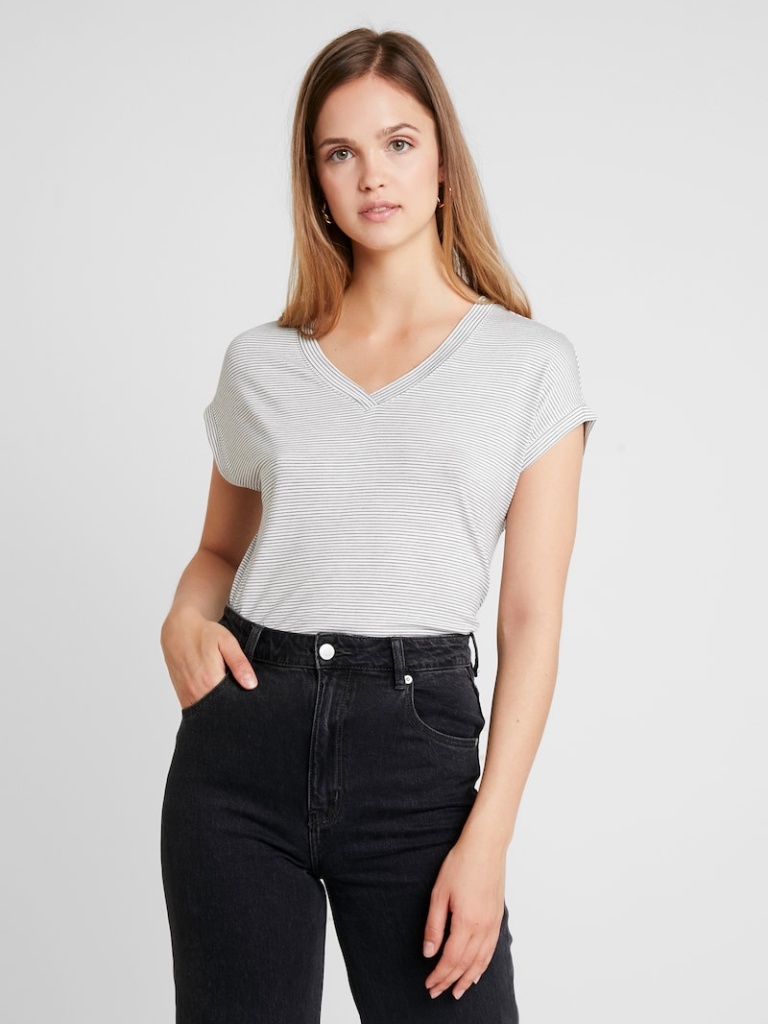
cotton relaxed short sleeve hip length Fully Tucked in v-neck t-shirt